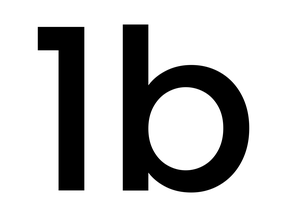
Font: Poppins-Medium